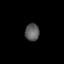
Tissue: lung
Cell type: Endothelial cells
Senescence score: 0.5902
Nuclear area (px): 244
Mean DAPI intensity: 91.803